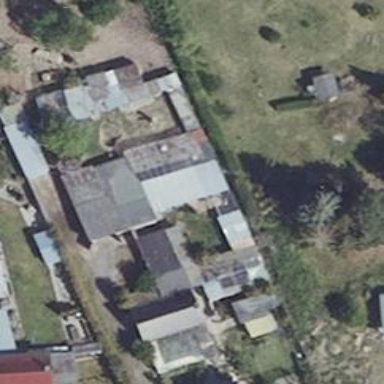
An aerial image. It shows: Shed.